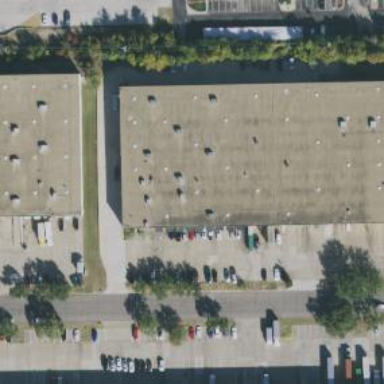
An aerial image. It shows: Warehouse building.